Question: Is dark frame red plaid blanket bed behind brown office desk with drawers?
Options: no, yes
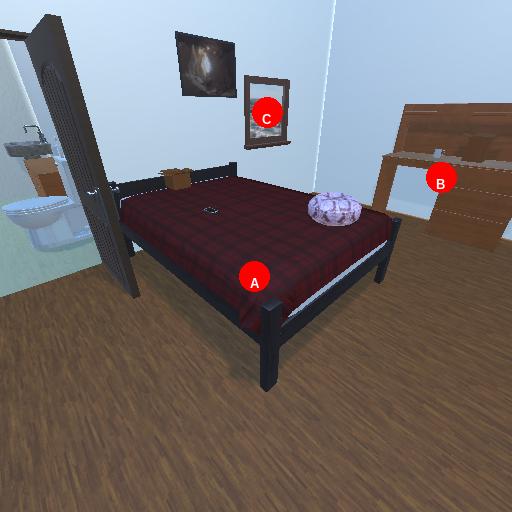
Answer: no